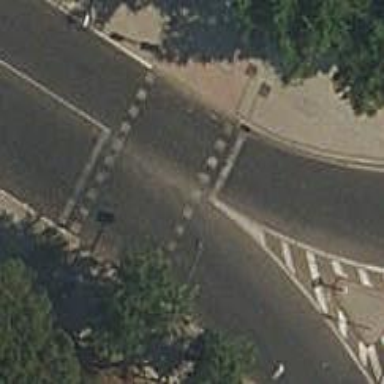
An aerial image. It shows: Road with traffic signals and zebra crossing with traffic signals.